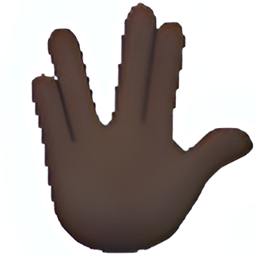
Name: raised hand with part between middle and ring fingers
Emoji: 🖖🏿
Group: People & Body
Sub-group: hand-fingers-open